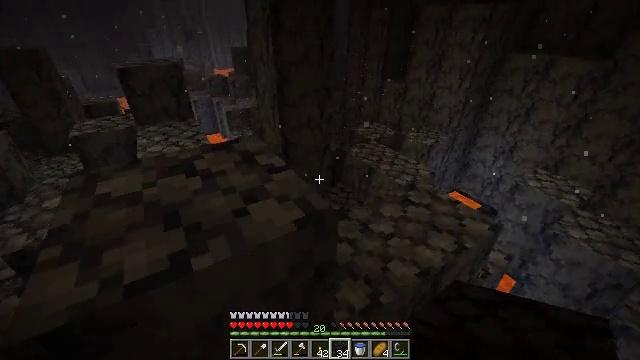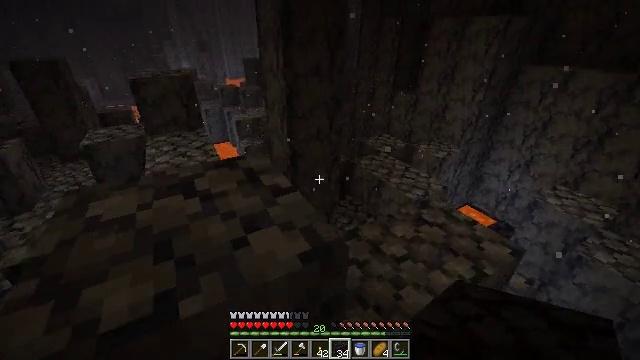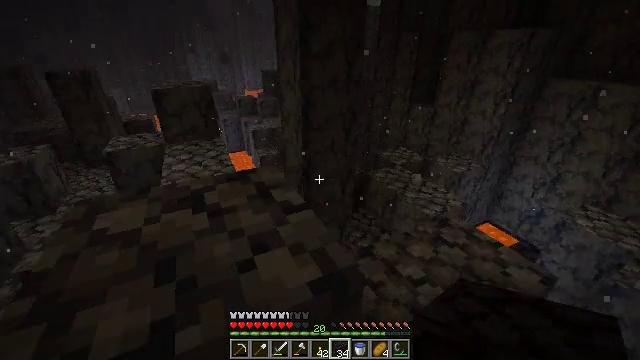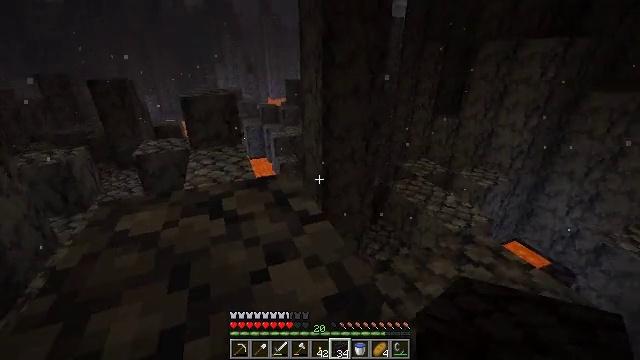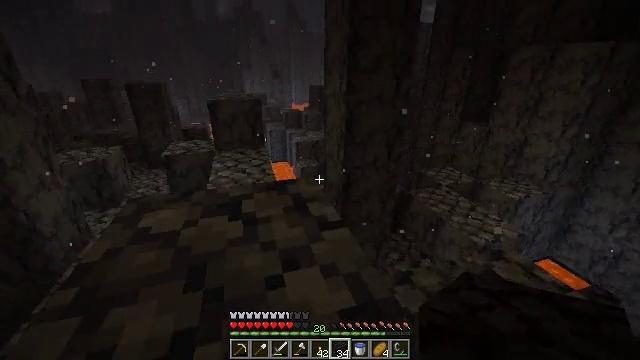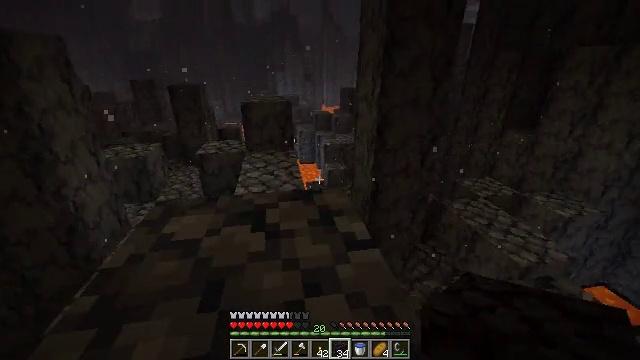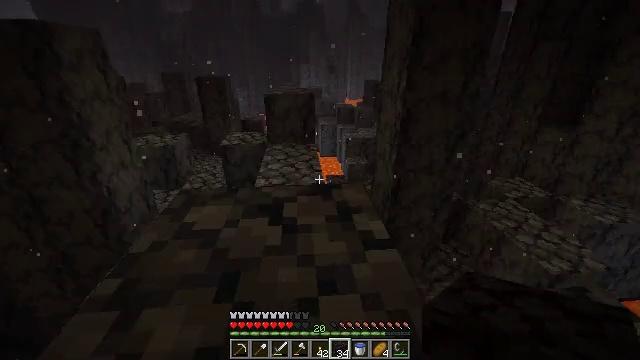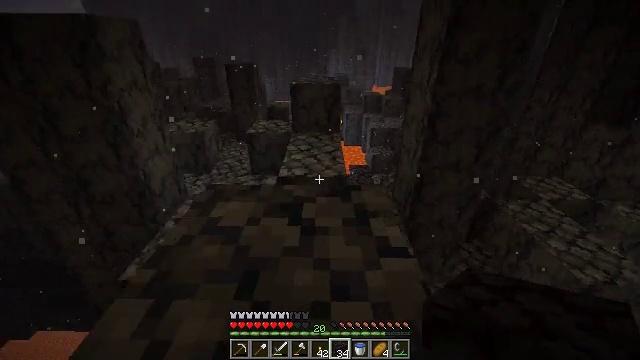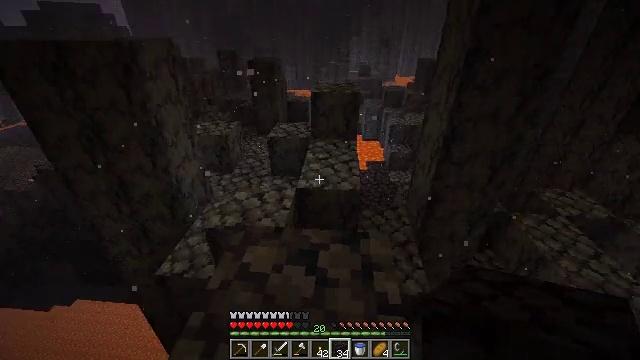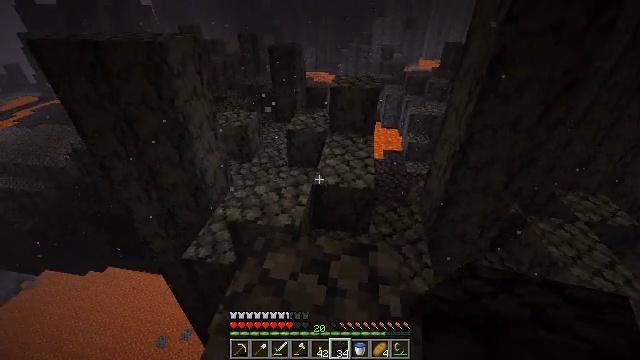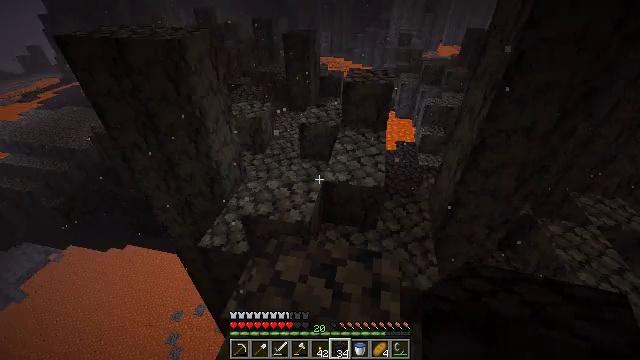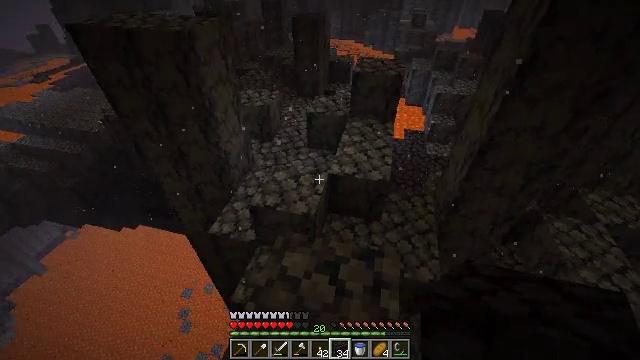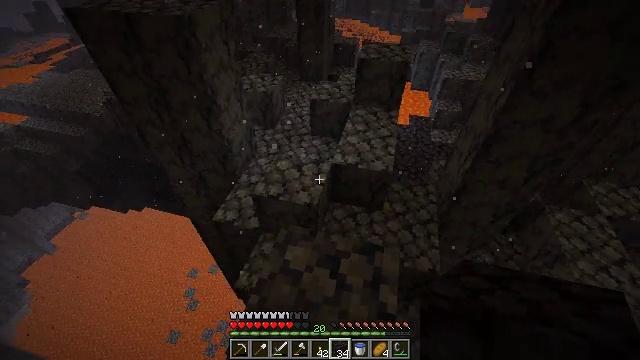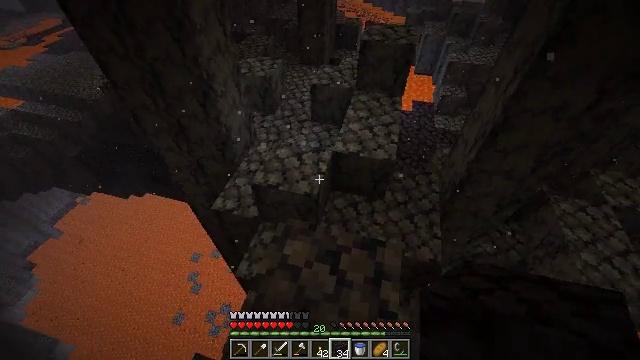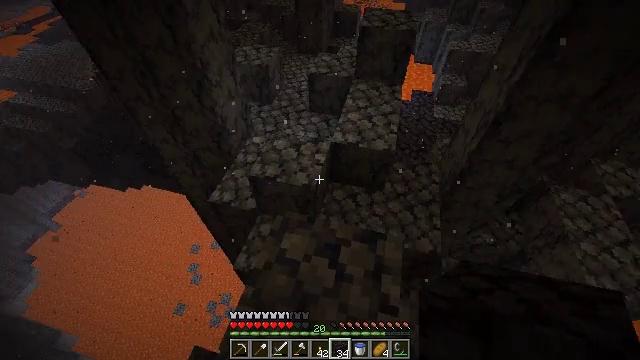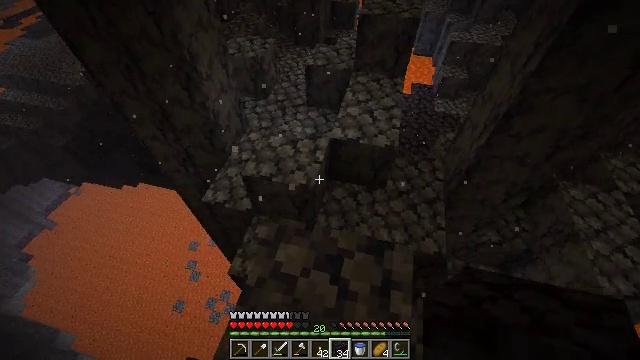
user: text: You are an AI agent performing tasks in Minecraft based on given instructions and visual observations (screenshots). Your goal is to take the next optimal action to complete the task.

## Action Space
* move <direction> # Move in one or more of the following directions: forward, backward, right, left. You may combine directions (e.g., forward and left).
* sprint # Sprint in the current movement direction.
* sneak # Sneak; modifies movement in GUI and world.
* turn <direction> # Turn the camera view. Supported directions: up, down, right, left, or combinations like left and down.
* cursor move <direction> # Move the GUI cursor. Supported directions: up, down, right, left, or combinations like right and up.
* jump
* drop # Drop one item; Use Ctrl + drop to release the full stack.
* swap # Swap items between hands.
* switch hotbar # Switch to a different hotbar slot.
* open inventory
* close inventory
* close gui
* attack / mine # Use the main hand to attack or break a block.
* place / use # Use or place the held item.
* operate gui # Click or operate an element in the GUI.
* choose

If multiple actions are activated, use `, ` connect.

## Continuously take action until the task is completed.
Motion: motion action
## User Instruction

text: Hunt the magma cube.
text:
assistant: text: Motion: turn left and up
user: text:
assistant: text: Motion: turn left and up
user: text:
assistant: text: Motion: turn left and up
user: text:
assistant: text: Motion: turn left and up
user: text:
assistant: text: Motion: move forward, turn left
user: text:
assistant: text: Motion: move forward, turn left and down
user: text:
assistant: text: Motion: move forward, turn left and down, jump
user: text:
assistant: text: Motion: move forward, turn left and down, jump
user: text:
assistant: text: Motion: move forward, turn left and down, jump
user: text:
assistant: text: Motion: move forward, turn left and down, jump
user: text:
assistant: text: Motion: move forward, turn left and down
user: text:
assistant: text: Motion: move forward, turn down
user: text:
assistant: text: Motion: move forward, turn down
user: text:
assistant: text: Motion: move forward, turn down
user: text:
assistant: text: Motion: move forward, turn down
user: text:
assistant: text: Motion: move forward
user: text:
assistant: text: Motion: move forward
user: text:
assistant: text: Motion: turn right
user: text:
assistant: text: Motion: turn right
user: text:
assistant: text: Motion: no_op
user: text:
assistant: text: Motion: move forward
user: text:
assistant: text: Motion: move forward
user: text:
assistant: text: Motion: move forward, jump
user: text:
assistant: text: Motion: move forward, jump
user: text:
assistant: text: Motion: move forward, turn up, jump
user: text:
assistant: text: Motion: move forward, turn up, jump
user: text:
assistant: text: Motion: move forward, turn up, jump
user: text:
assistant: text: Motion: move forward
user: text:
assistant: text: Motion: move forward
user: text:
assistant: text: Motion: move forward, turn up